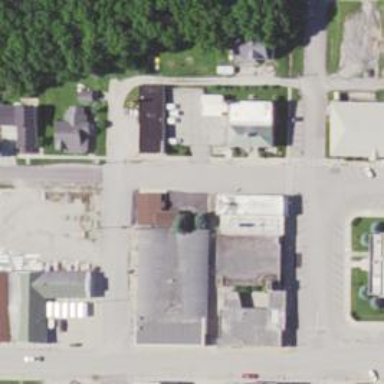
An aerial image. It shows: Post office.